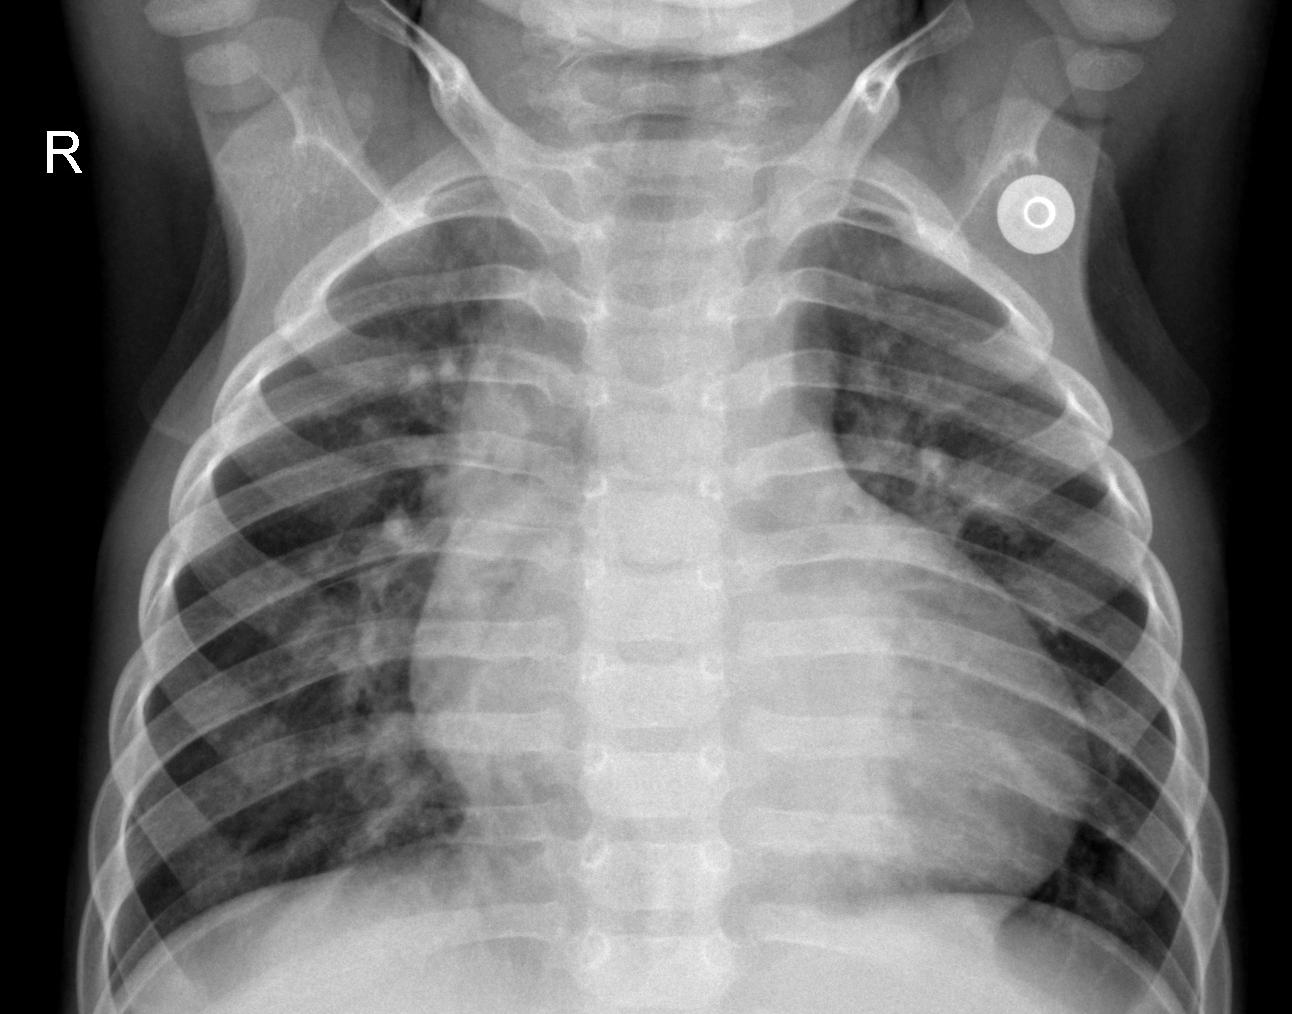
Diagnosis: PNEUMONIA